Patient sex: M
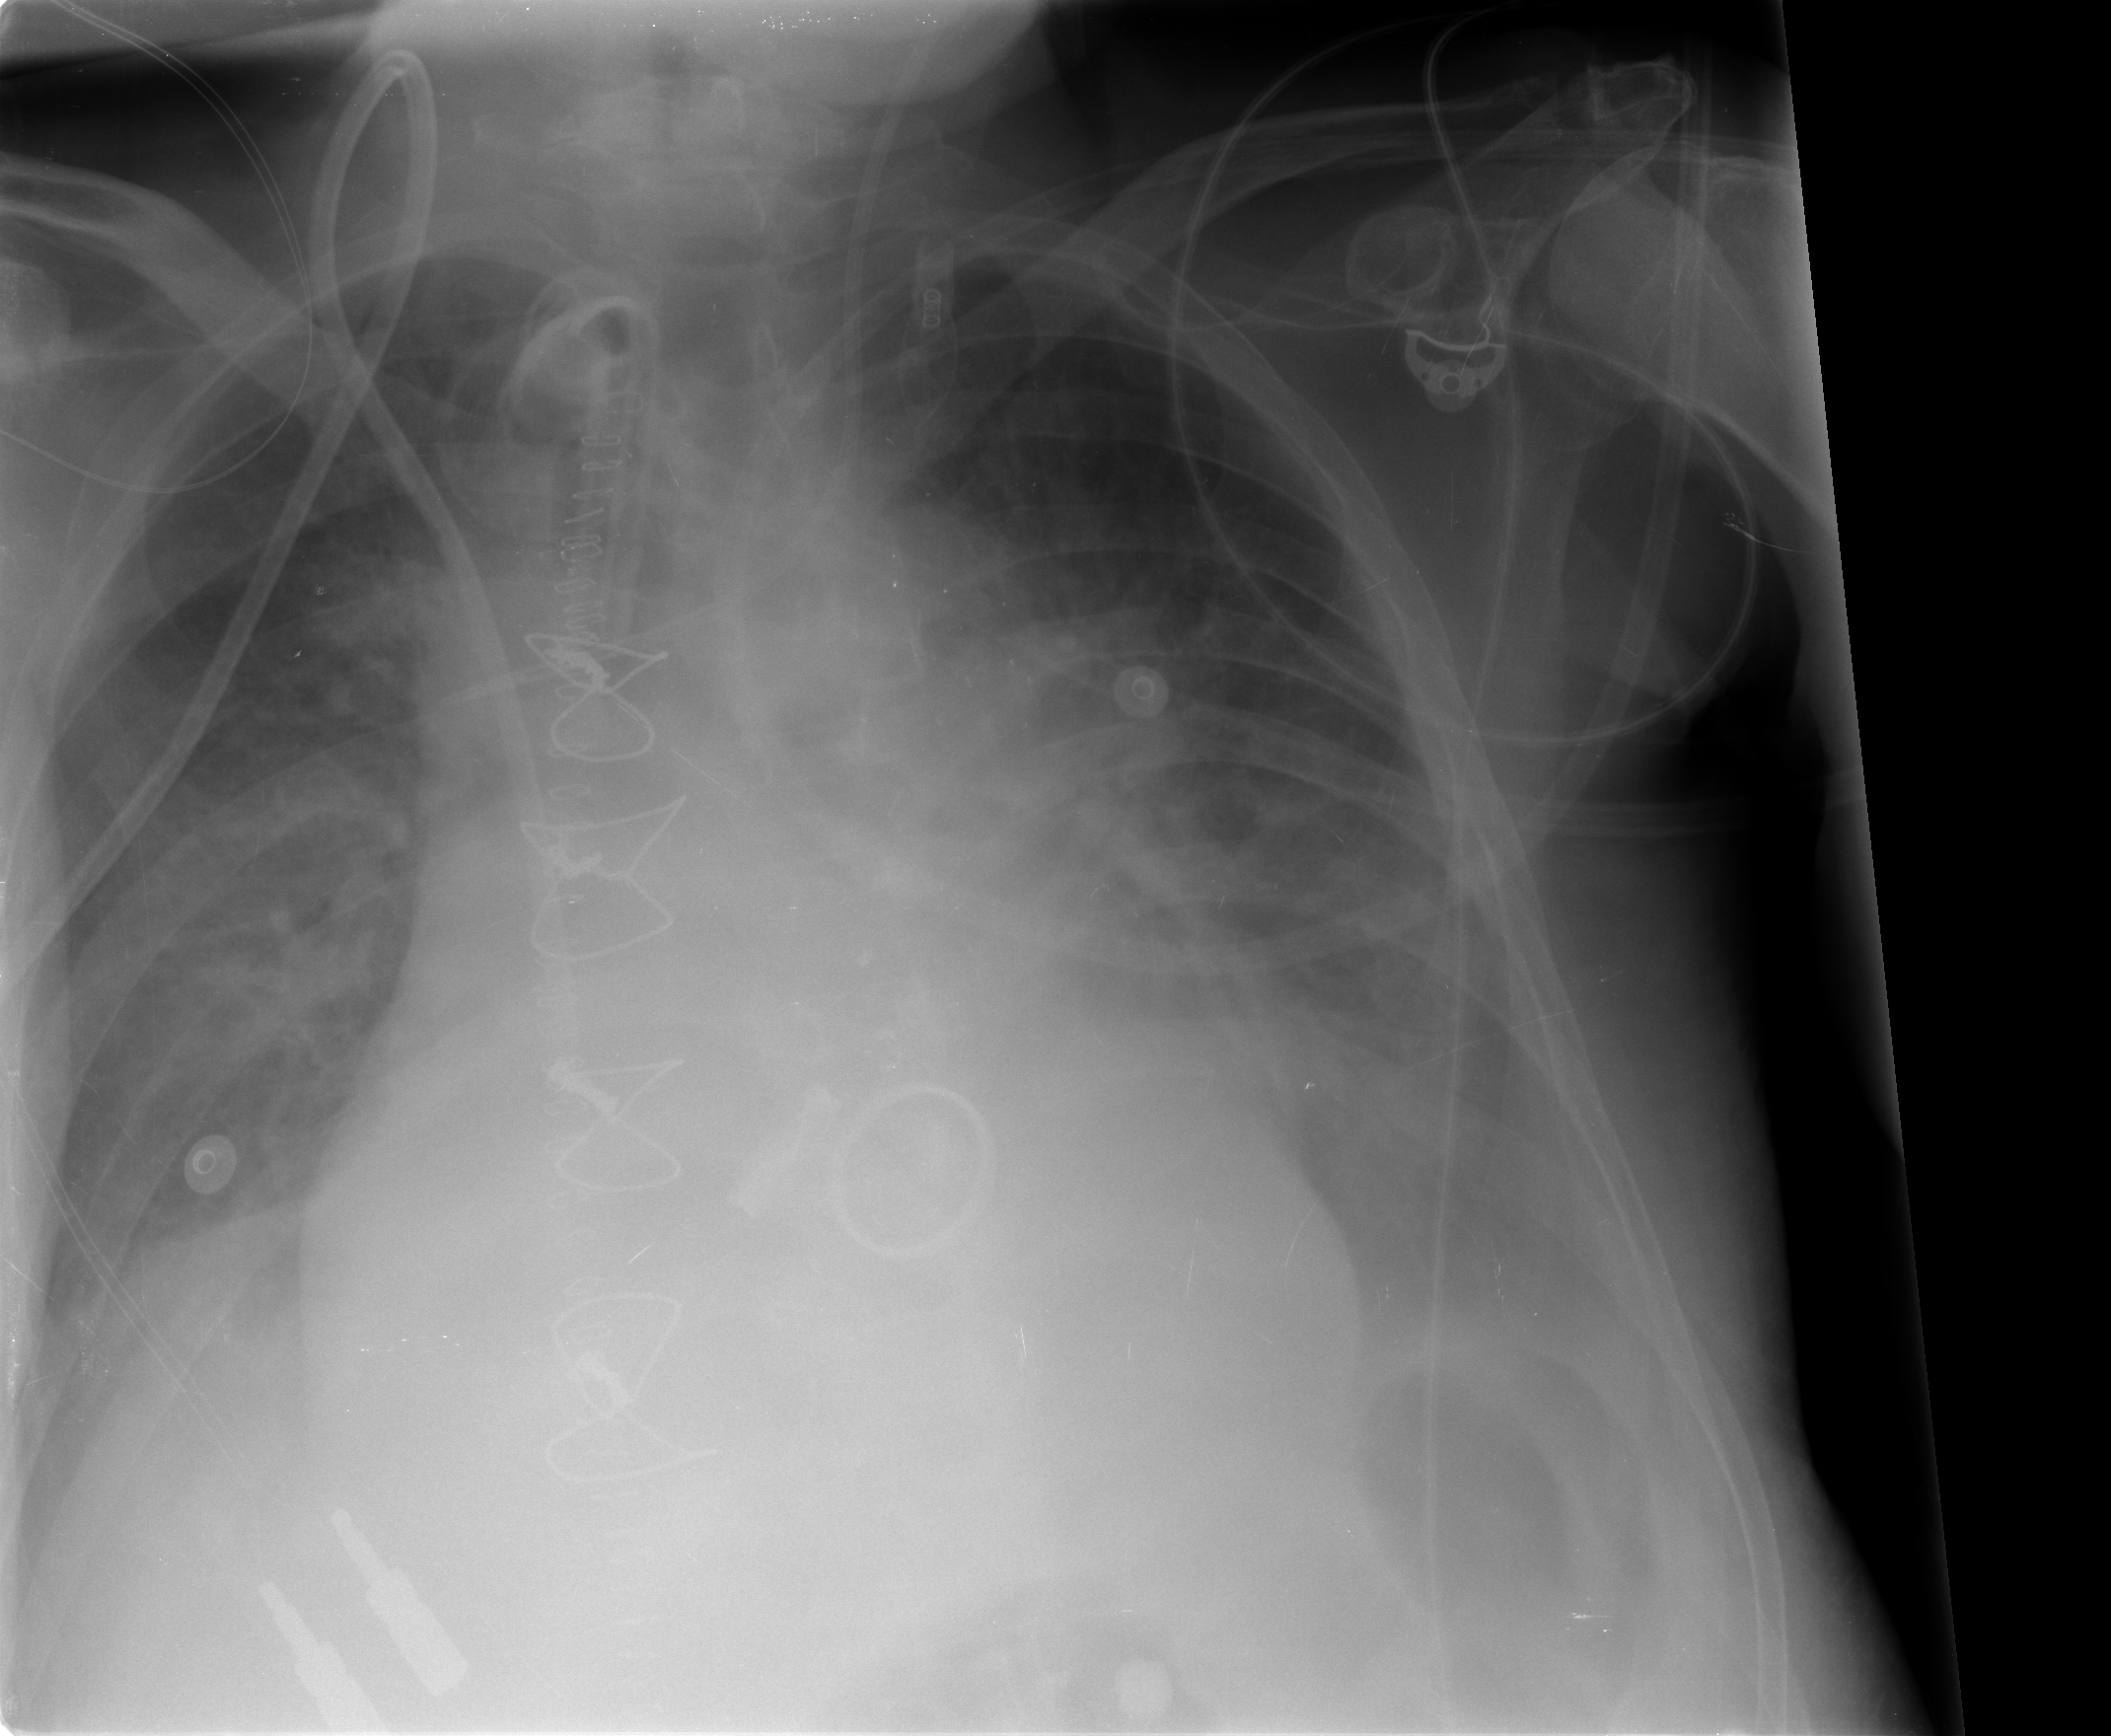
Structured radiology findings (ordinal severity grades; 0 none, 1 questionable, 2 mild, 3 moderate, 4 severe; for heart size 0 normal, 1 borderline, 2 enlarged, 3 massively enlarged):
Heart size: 3
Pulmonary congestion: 2
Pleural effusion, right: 2
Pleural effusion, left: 3
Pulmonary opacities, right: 0
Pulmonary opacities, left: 0
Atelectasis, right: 2
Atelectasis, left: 2